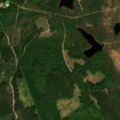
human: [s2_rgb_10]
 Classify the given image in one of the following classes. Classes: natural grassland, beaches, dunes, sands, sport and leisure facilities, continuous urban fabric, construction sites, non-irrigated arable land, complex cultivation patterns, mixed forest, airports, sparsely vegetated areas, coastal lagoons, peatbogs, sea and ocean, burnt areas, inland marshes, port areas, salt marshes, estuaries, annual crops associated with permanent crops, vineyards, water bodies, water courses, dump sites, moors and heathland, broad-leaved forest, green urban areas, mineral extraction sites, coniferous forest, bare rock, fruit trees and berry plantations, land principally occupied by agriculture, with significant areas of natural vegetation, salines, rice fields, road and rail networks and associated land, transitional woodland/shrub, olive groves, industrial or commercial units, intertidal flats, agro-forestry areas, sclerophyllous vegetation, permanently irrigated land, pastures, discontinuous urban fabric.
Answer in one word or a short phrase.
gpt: coniferous forest, mixed forest, transitional woodland/shrub